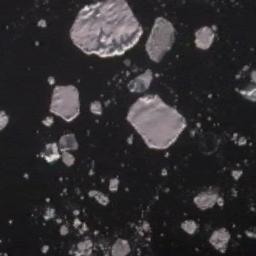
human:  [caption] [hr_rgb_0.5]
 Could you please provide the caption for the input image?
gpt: A lot of sea ice of different sizes floats in the deep blue sea .

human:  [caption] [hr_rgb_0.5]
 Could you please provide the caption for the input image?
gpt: There are many ice on the black sea .

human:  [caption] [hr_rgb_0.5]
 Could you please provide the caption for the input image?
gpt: Many ice cubes of various sizes are scattered floating on the blue sea .

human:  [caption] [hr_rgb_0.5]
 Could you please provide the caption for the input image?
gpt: There are different shapes of sea ice .

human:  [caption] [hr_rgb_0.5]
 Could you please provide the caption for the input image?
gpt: There are many pieces of sea ice .